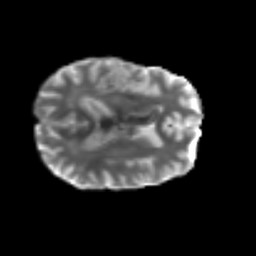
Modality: T2w
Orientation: axial
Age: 58
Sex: male
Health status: ill
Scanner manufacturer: siemens
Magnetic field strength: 3 T
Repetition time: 8.7 s
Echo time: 0.11 s